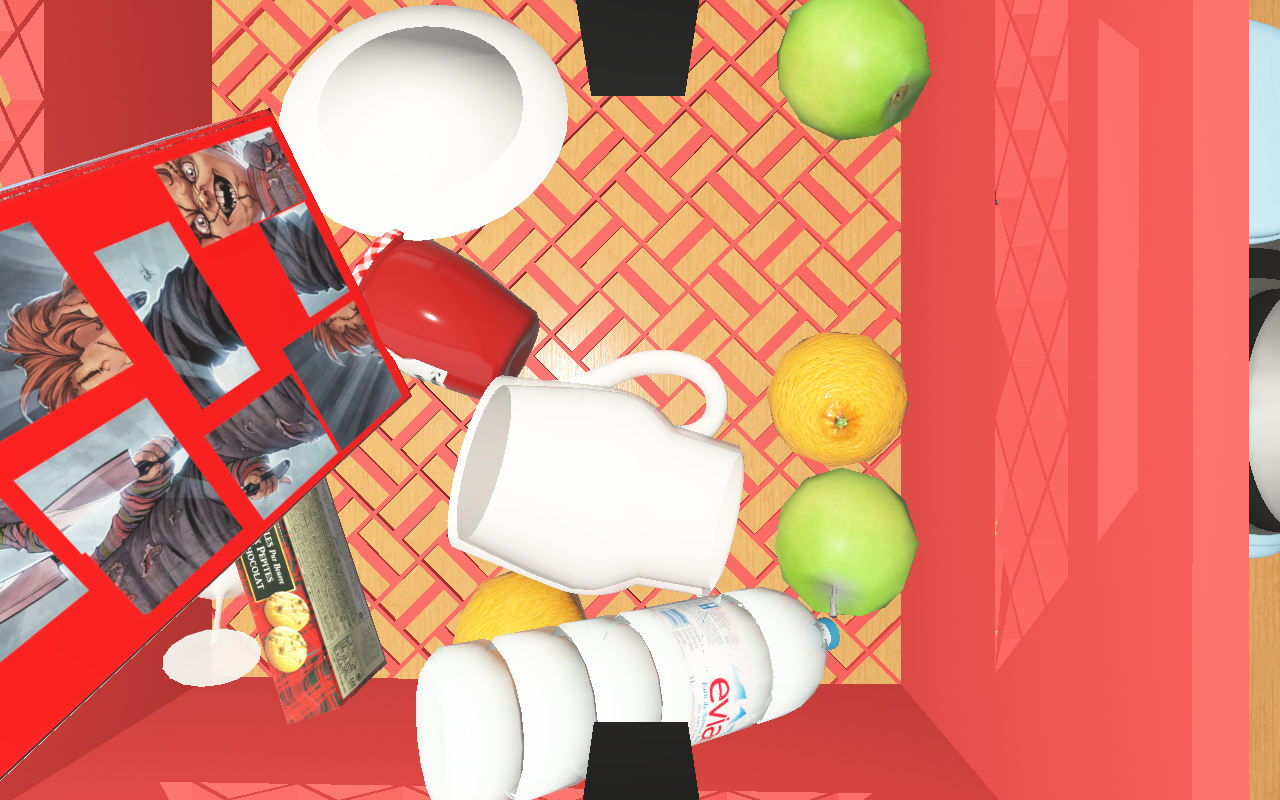
Objects in the scene:
water bottle
apple
apple
orange
orange
plate
glass
wineglass
jam jar
cereal box
cereal box
biscuit box